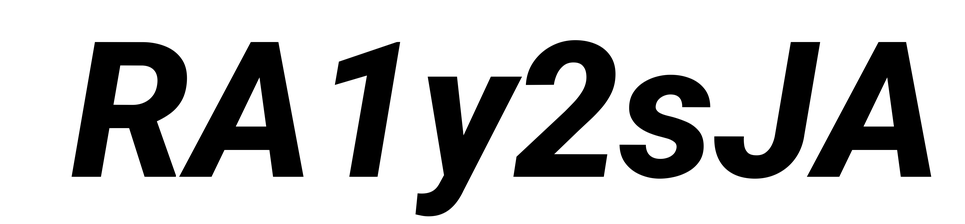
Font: Roboto-Italic_ExtraBold_Italic